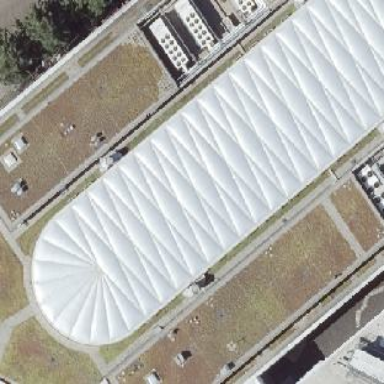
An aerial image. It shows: Close-up view of roof of building.